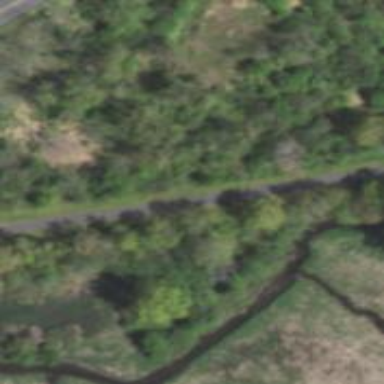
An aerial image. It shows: Asphalt cycleway beside abandoned railway.